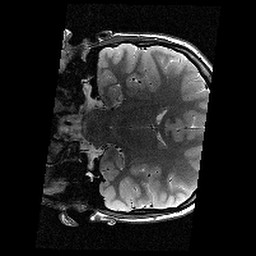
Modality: T2w
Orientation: coronal
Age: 12
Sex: female
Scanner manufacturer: siemens
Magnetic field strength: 3 T
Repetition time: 9.23 s
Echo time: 0.067 s